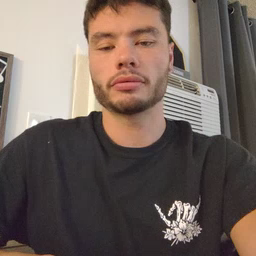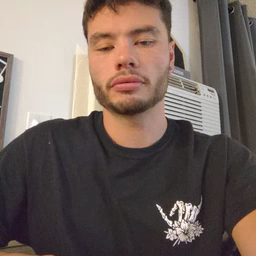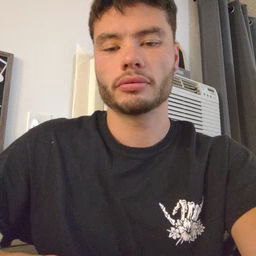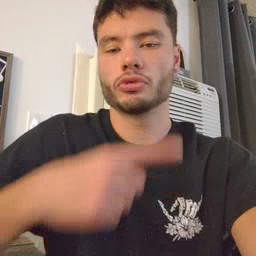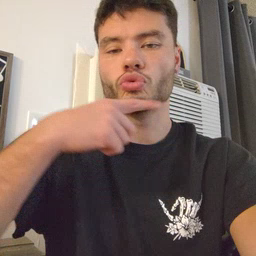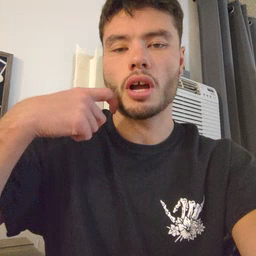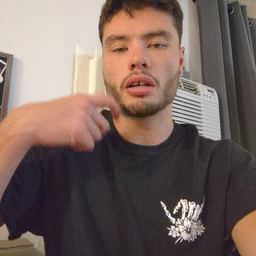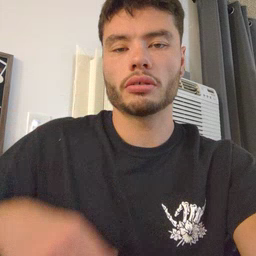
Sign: dry